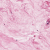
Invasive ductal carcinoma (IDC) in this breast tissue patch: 0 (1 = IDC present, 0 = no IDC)